Question: Count the number of objects in the diagram.
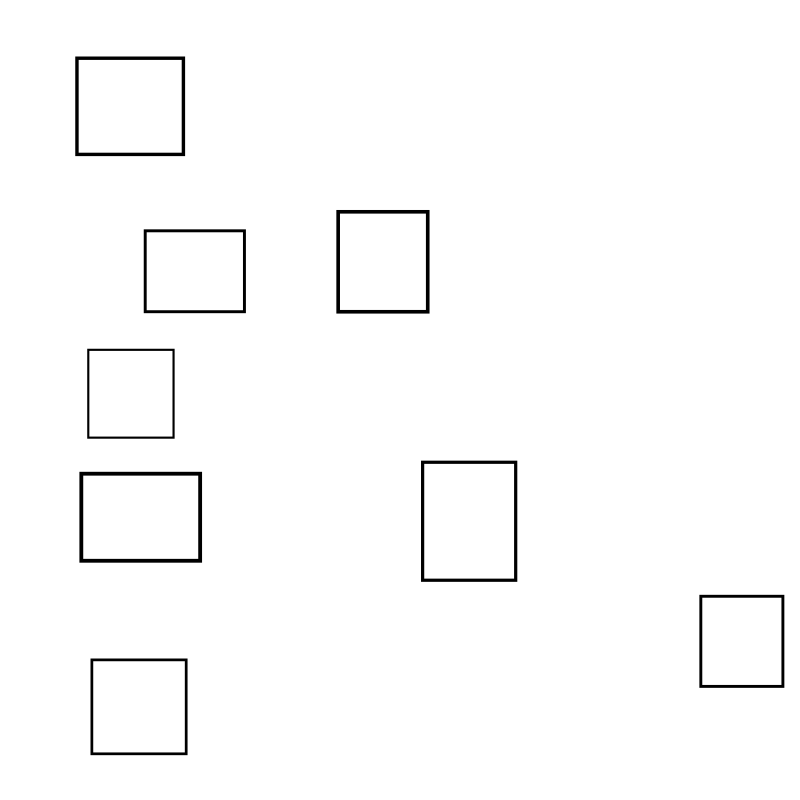
Answer: 8